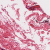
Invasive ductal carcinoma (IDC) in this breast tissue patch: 0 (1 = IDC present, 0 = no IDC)